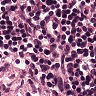
Metastatic tissue present: no